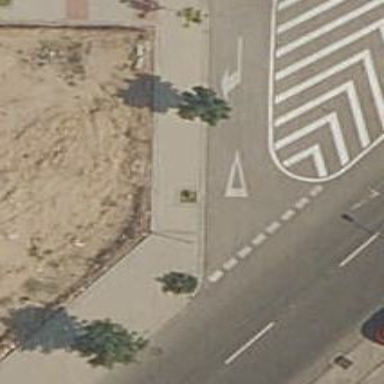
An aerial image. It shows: Road with "give way" sign.